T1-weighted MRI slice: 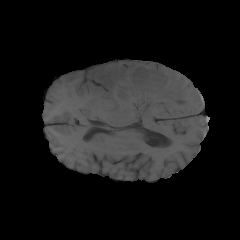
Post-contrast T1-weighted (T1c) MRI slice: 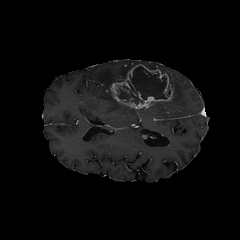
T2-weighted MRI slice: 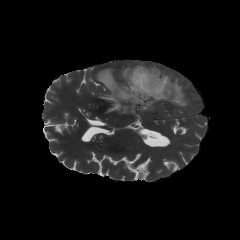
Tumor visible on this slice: yes